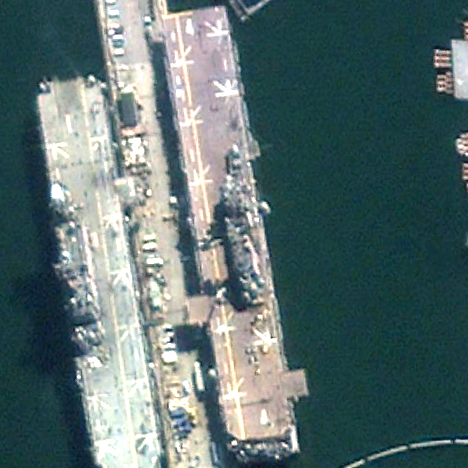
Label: assault